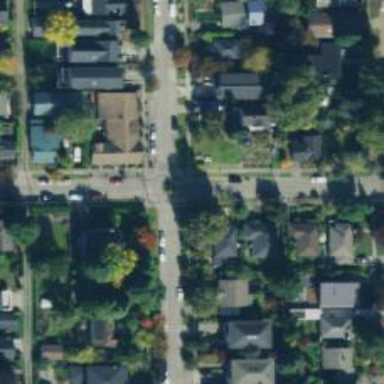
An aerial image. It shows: Residential road with separate sidewalk.